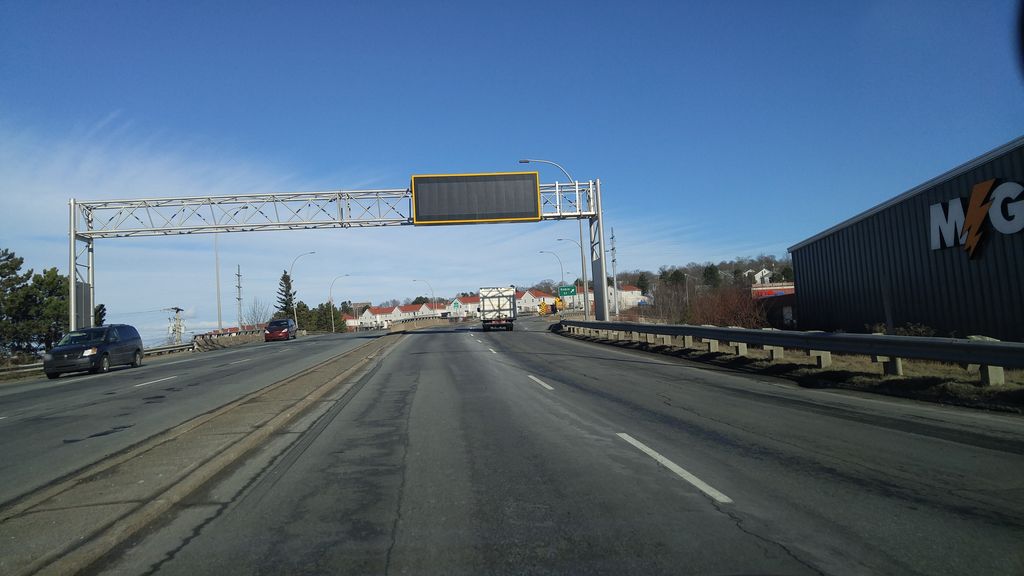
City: halifax